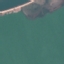
Label: SeaLake